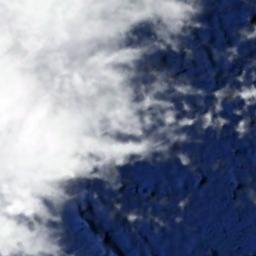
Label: cloud